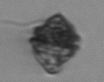
Label: Kryptoperidinium_triquetrum